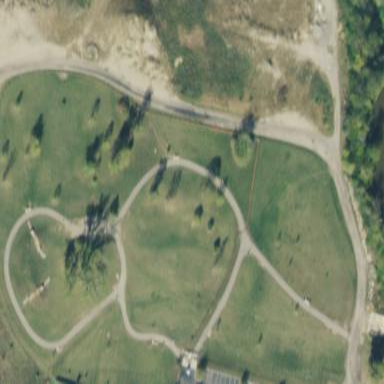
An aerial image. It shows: Dog park for leisure land.